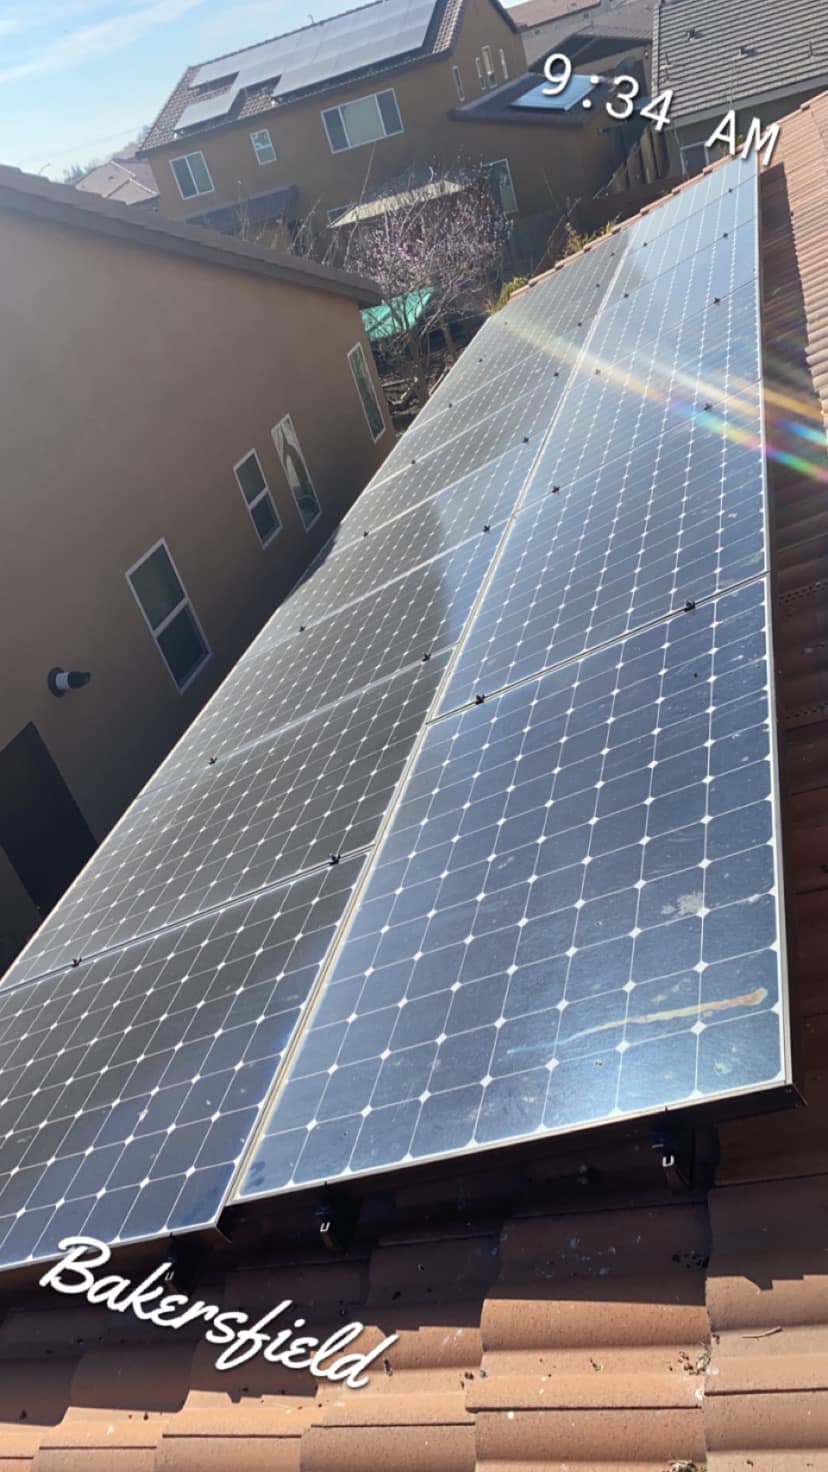
Label: Dusty